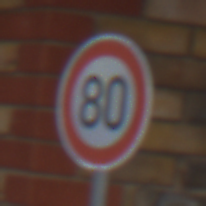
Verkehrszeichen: Geschwindigkeit80
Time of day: MorningAfternoon
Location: Outdoor (Urban)
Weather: Overcast
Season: NotSpecified
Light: Natural